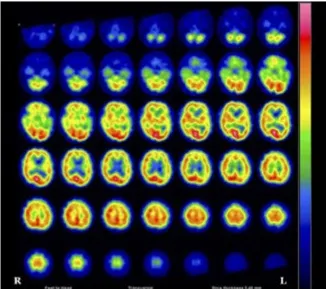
Images of the present patient and the nucleotide variant. (C) Electropherogram of the region of the variant of the valosin-containing protein gene (NM_007126.5: exon 9: c.265C>T [Arg89Trp]) in our patient and an unaffected control. The location of the variant is indicated by a red arrow.
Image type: radiology (spect)